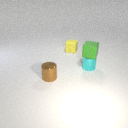
small yellow rubber cube behind small cyan metal cylinder